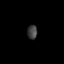
Tissue: lung
Cell type: Epithelial cells
Senescence score: 0.2185
Nuclear area (px): 139
Mean DAPI intensity: 62.662